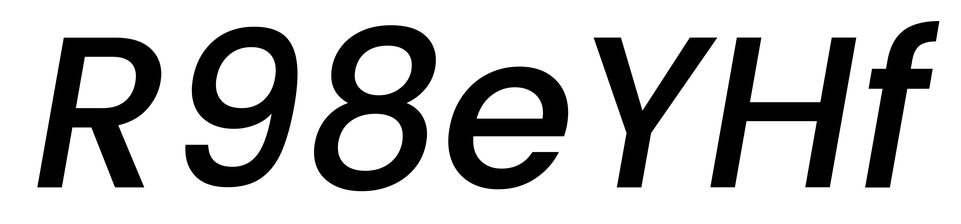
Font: Poppins-MediumItalic